Question:
As you can see, none of those 'wx.StaticText' items align properly when it starts, once you try to resize the window, then it's all working.
Sample code:
'''
self.CodeTitleStaticText = wx.StaticText(id=wxID_MAINFRAMECODETITLESTATICTEXT,
label=u'Code', name=u'CodeTitleStaticText', parent=self.MainPanel,
pos=wx.Point(10, 10), size=wx.Size(80, 20),
style=wx.ALIGN_CENTRE)
'''
Then I put all these 'wx.StaticText' items into a 'wx.GridBagSizer'.
Could anybody explain to me in which part did I mess it up?
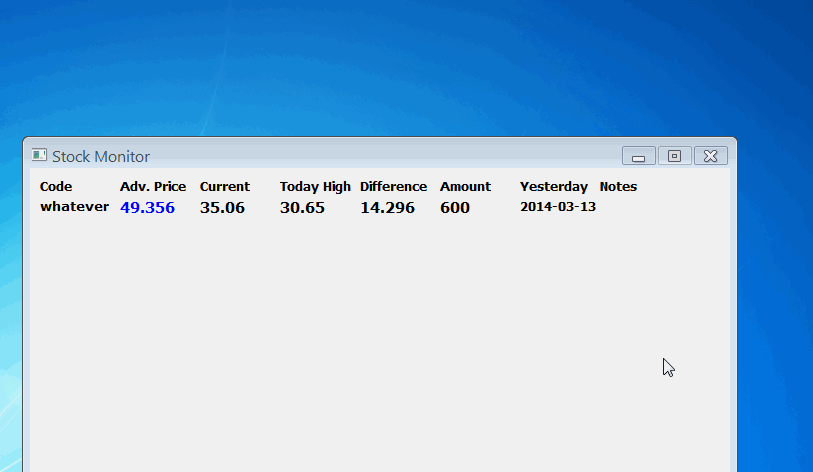
Answer: I finally found a solution.
Some of you may have tried 'Layout()' and found it didn't work, well the problem is, you have to on which the sizers are attached to, it won't work if you just update the frame.
I fixed both of my 'MainPanel' and 'StatusBar' alignment problem by implement 'Layout()' on separate panels. Although I don't know why it doesn't work on main frame, maybe somebody can add more explanation to this?